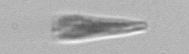
Label: Licmophora